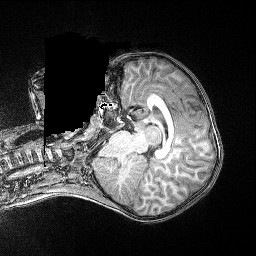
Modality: T1w
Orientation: axial